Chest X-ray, PA view. Patient: 31 years old, sex M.
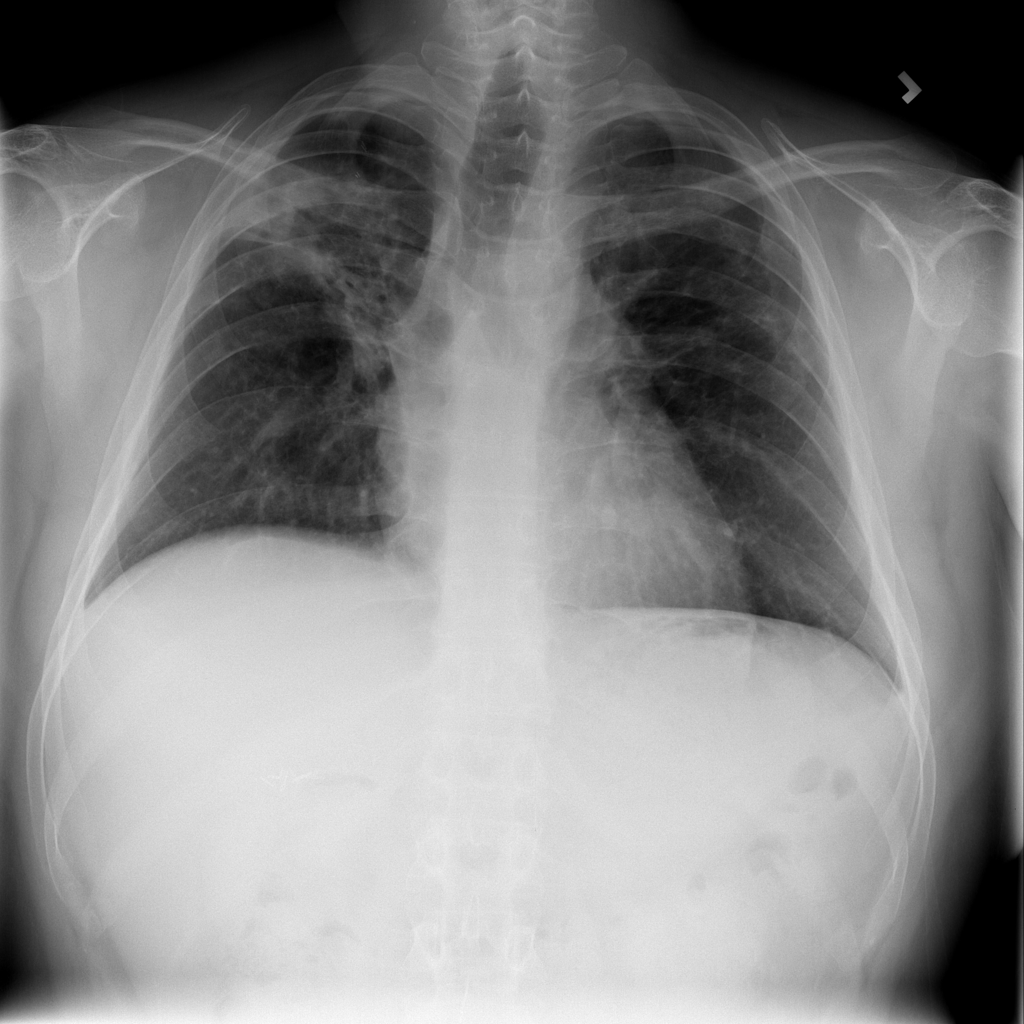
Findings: Infiltration, Mass